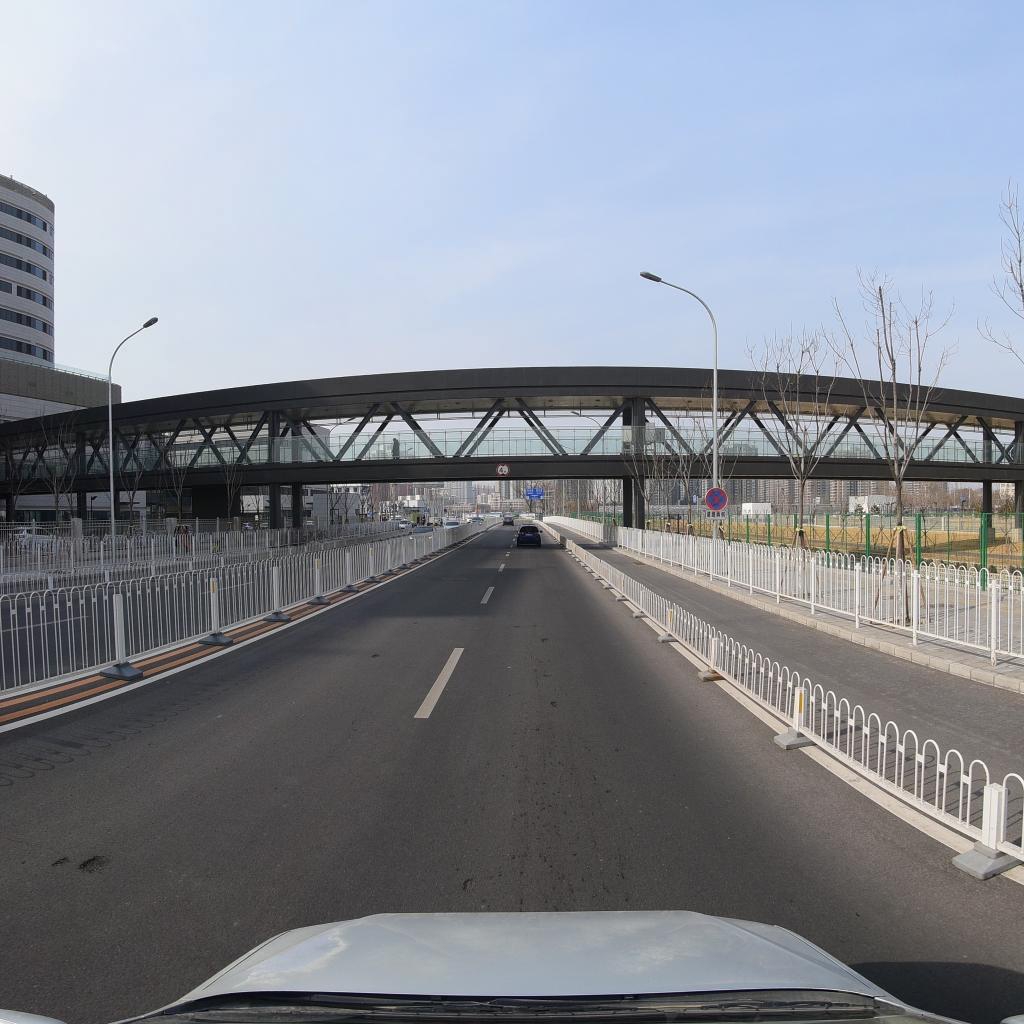
Region: Fengtai
Road damage annotations: pothole, manhole cover, pothole